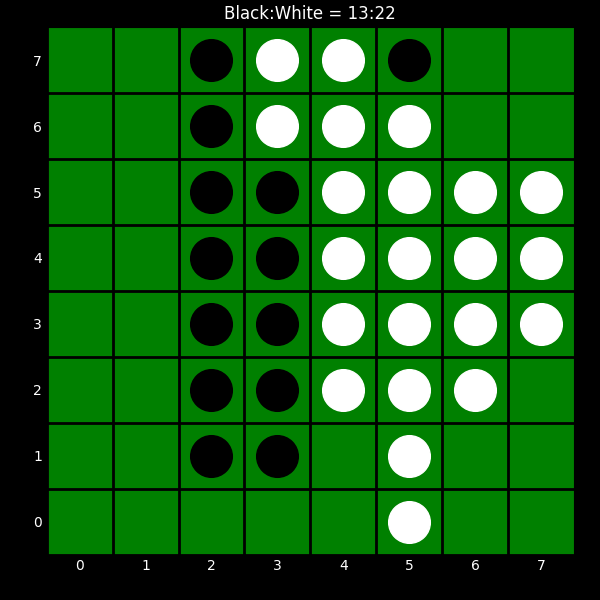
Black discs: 13
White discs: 22